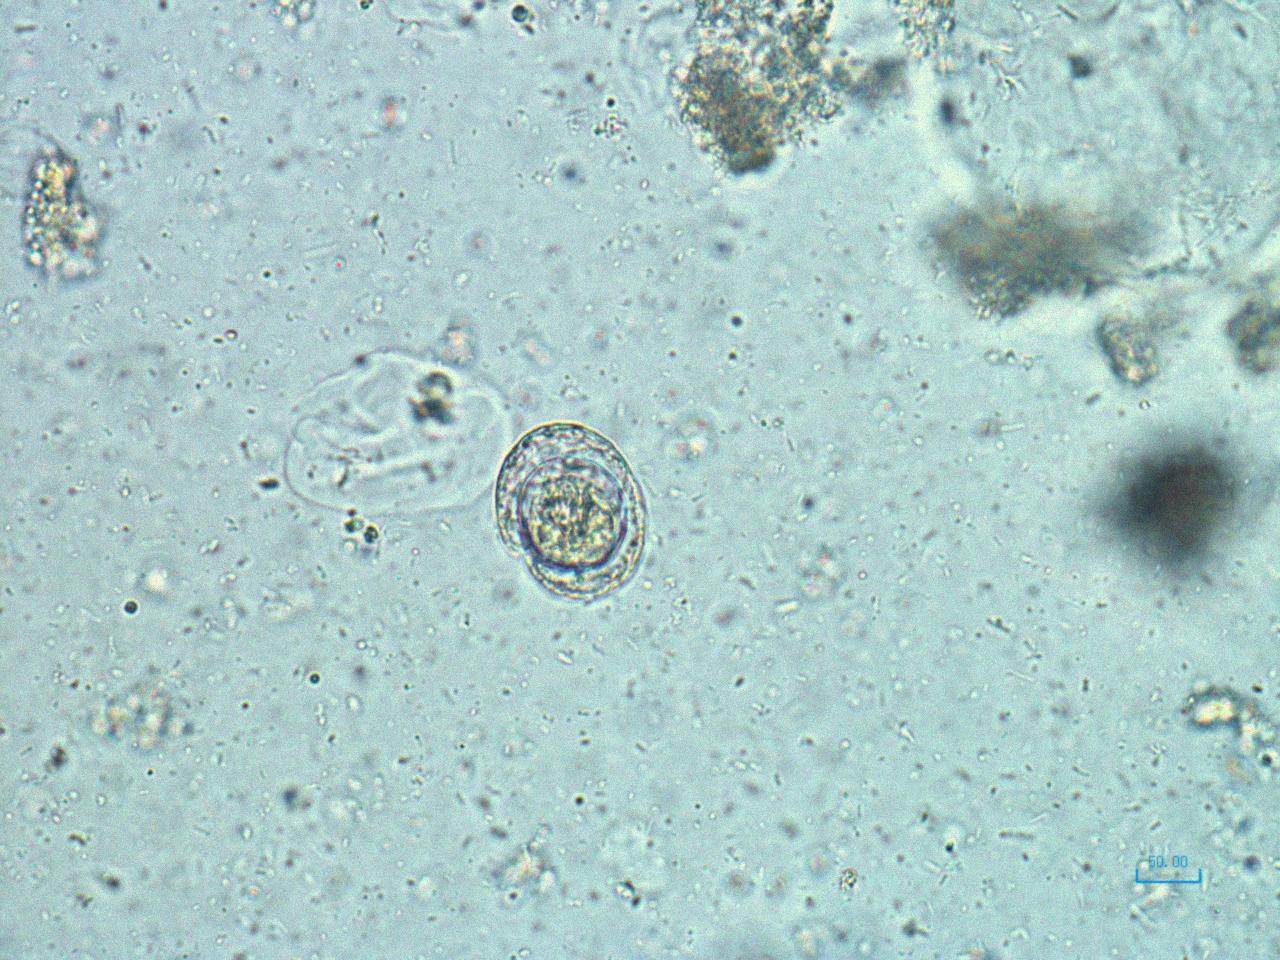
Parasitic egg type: Hymenolepis nana